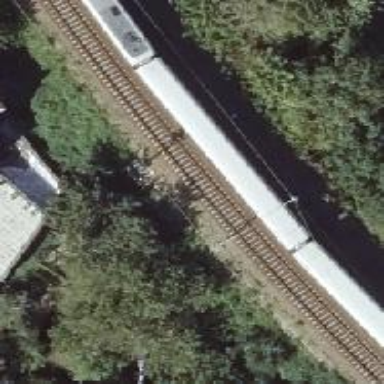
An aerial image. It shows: Railway signal.